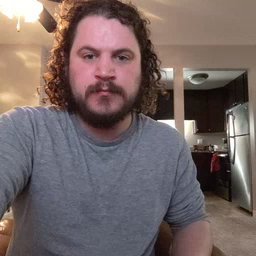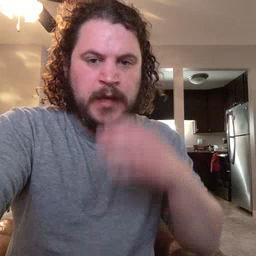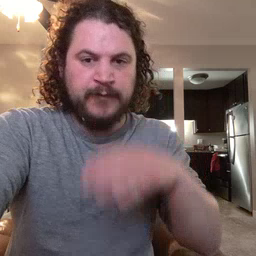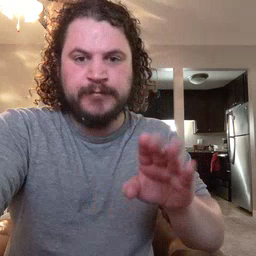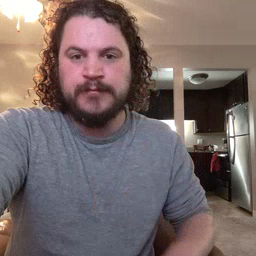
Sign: elephant